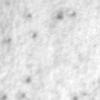
Label: no_change